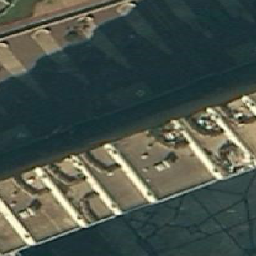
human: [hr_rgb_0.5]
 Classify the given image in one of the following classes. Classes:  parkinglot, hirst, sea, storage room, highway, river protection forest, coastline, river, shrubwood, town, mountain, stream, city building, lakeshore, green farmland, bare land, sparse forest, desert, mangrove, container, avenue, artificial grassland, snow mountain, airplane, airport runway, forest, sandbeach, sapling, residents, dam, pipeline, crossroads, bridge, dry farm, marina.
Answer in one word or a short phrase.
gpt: city building